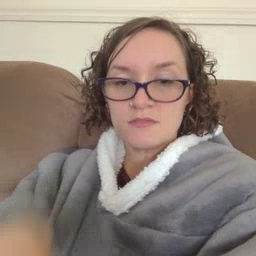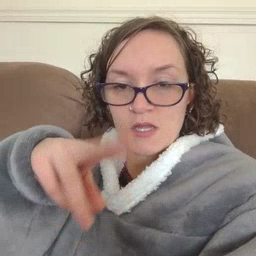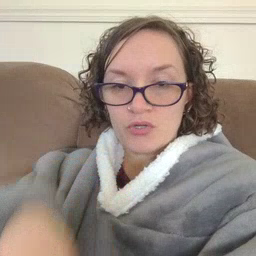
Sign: chair